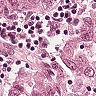
Metastatic tissue present: yes